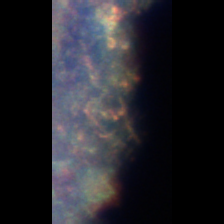
Taxon: Unknown_detritus
Group: Unknown